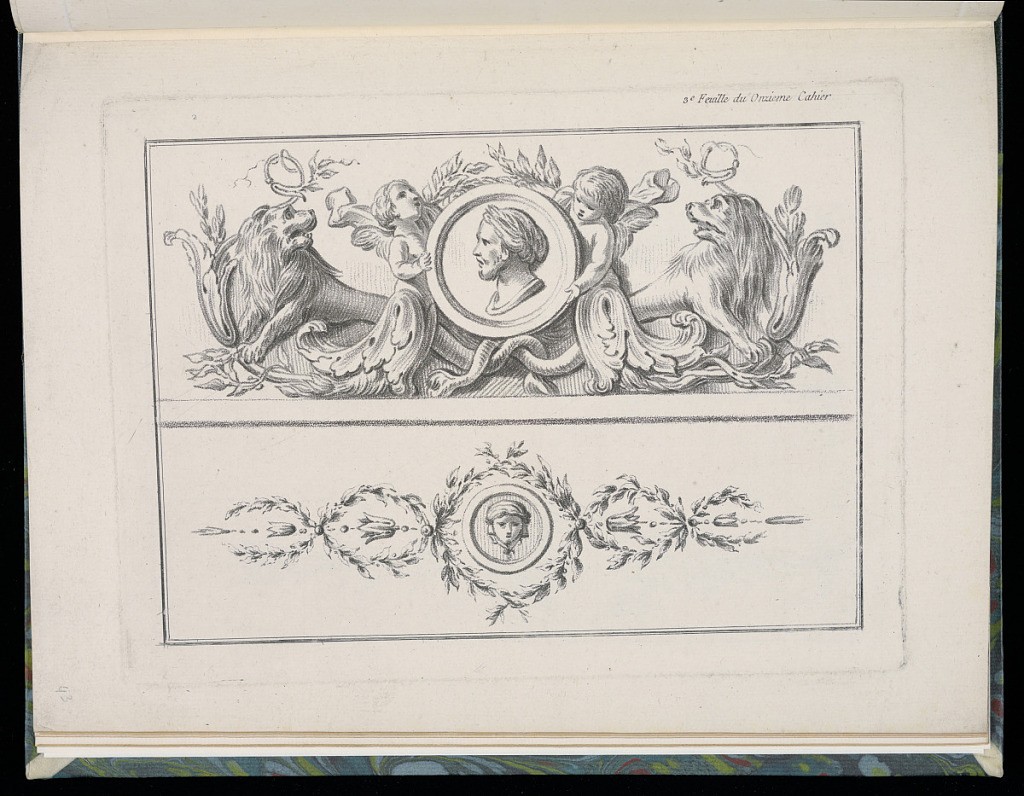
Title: Two Ornament Designs with Roundels
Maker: Jean-Baptiste Huet, French, 1745 – 1811
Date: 1776–89
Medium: Crayon manner etching on paper
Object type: Print
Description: Two horizontal ornament designs featuring central roundels with male portraits, surrounded by foliate branches, foliate scrolls, fleurons, putti, lions, and scrolling leaves (rinceaux). The plate is numbered.